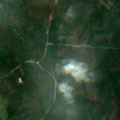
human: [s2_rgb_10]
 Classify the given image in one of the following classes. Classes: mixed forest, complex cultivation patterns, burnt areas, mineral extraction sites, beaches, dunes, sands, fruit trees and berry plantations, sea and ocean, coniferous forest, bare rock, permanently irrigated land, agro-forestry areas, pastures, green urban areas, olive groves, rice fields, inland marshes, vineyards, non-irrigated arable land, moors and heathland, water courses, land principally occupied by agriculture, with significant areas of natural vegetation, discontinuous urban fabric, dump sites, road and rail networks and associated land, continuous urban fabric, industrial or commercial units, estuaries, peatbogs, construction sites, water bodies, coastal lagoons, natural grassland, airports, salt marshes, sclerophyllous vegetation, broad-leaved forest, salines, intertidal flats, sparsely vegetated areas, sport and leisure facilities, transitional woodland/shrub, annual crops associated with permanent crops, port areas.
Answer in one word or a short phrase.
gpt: coniferous forest, mixed forest